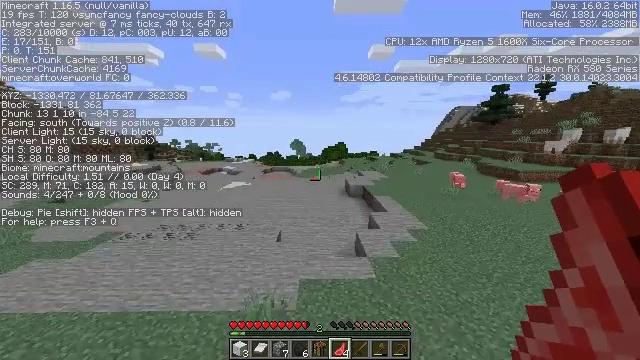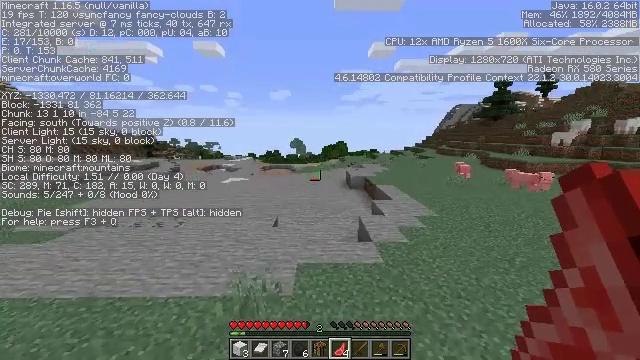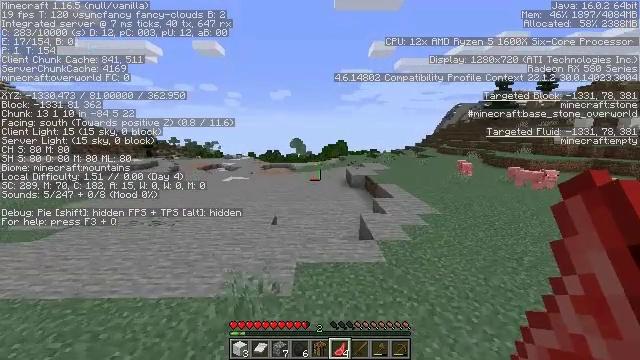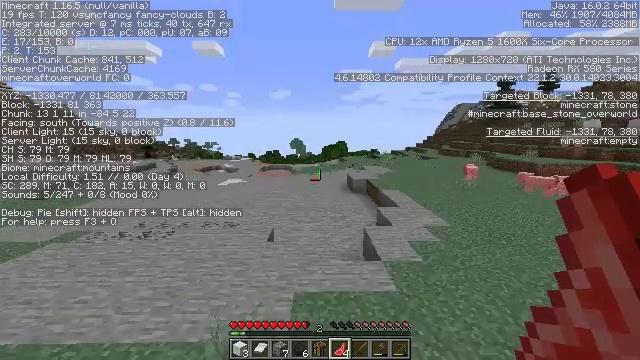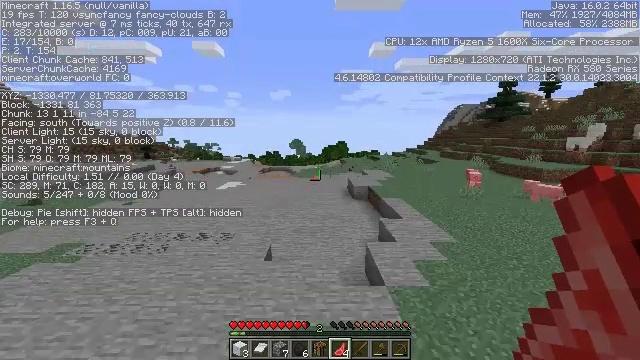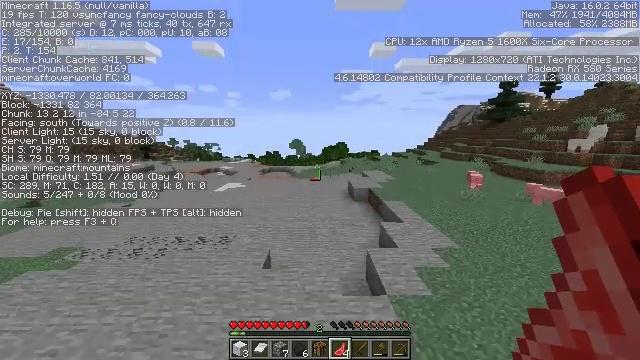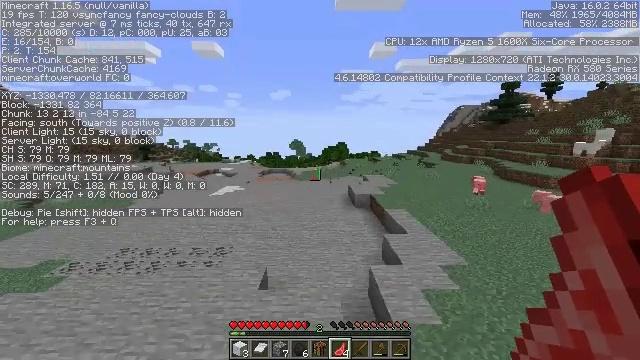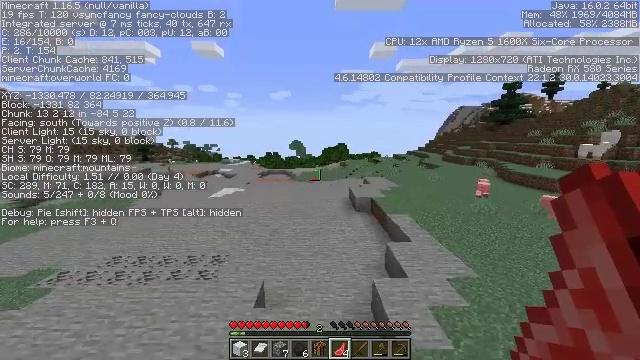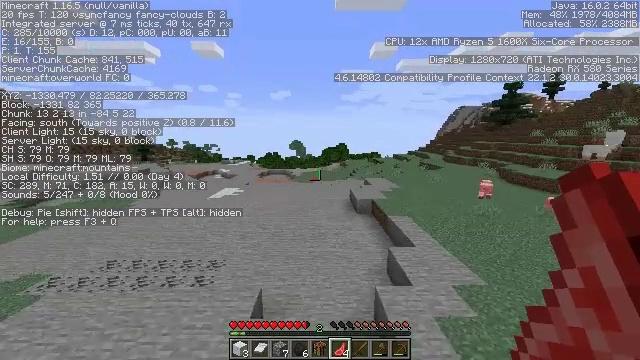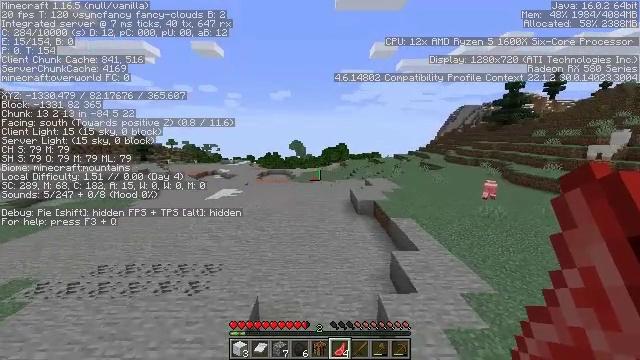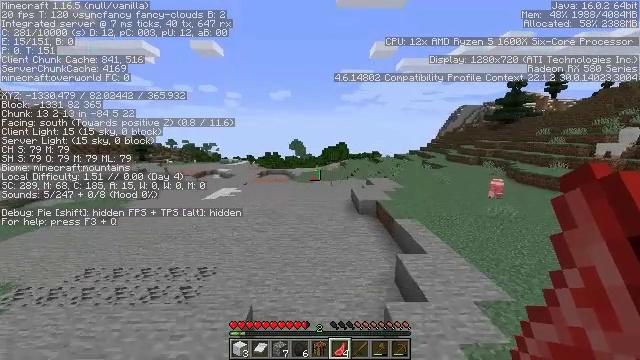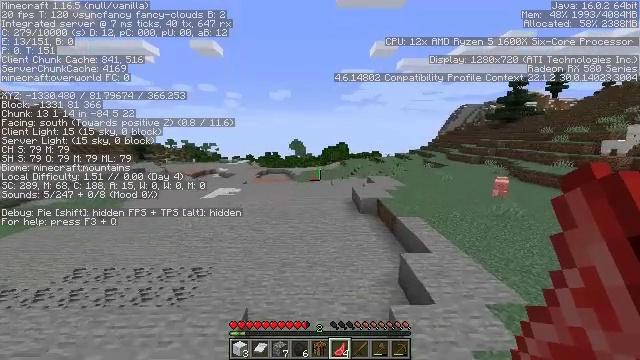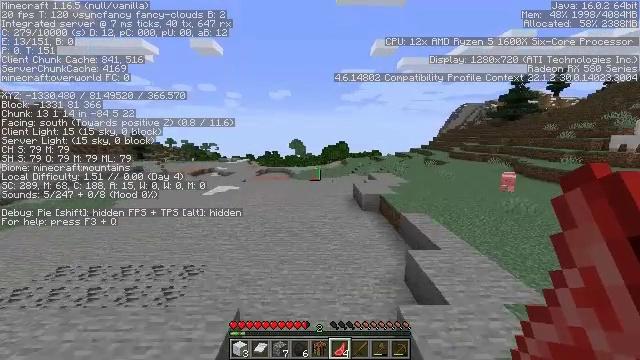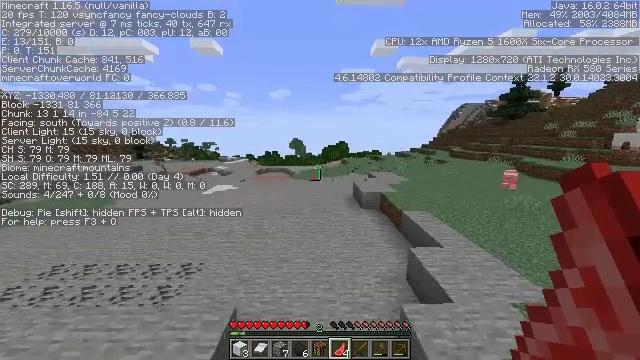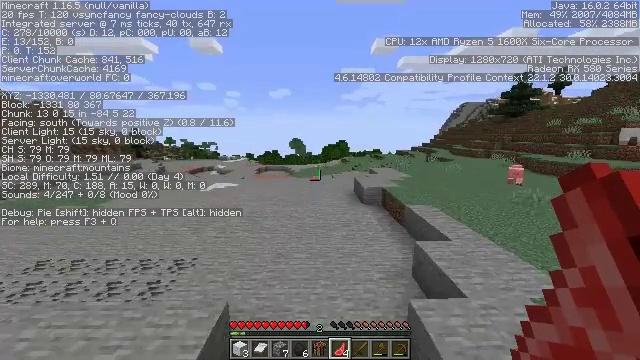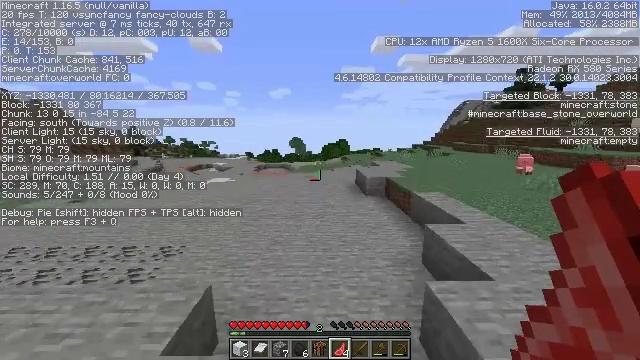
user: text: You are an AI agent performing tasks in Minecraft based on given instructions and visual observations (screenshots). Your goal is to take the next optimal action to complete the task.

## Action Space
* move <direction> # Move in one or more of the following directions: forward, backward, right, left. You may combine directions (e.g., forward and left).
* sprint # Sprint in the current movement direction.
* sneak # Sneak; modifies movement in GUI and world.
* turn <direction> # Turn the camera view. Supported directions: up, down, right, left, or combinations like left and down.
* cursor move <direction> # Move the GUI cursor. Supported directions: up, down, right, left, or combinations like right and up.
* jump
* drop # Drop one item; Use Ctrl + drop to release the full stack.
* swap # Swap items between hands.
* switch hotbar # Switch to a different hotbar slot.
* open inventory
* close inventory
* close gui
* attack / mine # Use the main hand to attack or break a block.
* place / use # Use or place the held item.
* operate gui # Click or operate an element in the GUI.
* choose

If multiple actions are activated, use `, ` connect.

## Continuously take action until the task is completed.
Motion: motion action
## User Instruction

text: Get the oak trapdoor back into your inventory.
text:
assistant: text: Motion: move forward, jump
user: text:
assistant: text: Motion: move forward, jump
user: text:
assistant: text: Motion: move forward, jump
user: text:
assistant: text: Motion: move forward, jump
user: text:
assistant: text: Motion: move forward, jump
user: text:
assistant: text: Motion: move forward, jump
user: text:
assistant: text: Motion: move forward, jump
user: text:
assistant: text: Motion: move forward, jump
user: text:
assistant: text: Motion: move forward, jump
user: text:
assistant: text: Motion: move forward, jump
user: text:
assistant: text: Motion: move forward, jump
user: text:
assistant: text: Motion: move forward, jump
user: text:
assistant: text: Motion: move forward, jump
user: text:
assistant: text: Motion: move forward, jump
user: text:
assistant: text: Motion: move forward, jump
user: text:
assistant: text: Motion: move forward, jump
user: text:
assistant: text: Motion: move forward, jump
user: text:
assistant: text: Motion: move forward, jump
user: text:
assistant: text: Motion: move forward, jump
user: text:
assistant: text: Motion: move forward, jump
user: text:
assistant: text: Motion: move forward, jump
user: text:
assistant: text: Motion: move forward, jump
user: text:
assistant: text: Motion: move forward, jump
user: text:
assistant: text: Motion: move forward, jump
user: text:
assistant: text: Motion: move forward, jump
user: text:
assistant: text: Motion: move forward, jump
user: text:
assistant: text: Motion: move forward, jump
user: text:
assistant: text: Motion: move forward, jump
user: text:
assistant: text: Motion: move forward, jump
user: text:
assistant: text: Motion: move forward, jump